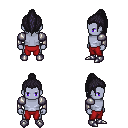
a pixel art fantasy rpg character, male body template, dark elf, purple skin, steel arm armor, red pants, raven long topknot hairstyle, metal boots, four views (front, back, left, right), 2x2 character sprite sheet, small pixel art, hard edges, no anti-aliasing